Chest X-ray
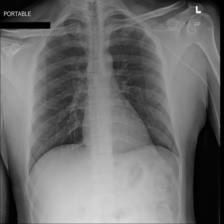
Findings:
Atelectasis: negative
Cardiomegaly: negative
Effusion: negative
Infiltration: negative
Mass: negative
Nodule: negative
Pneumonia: negative
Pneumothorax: negative
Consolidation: negative
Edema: negative
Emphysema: negative
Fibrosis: negative
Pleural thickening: negative
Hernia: negative